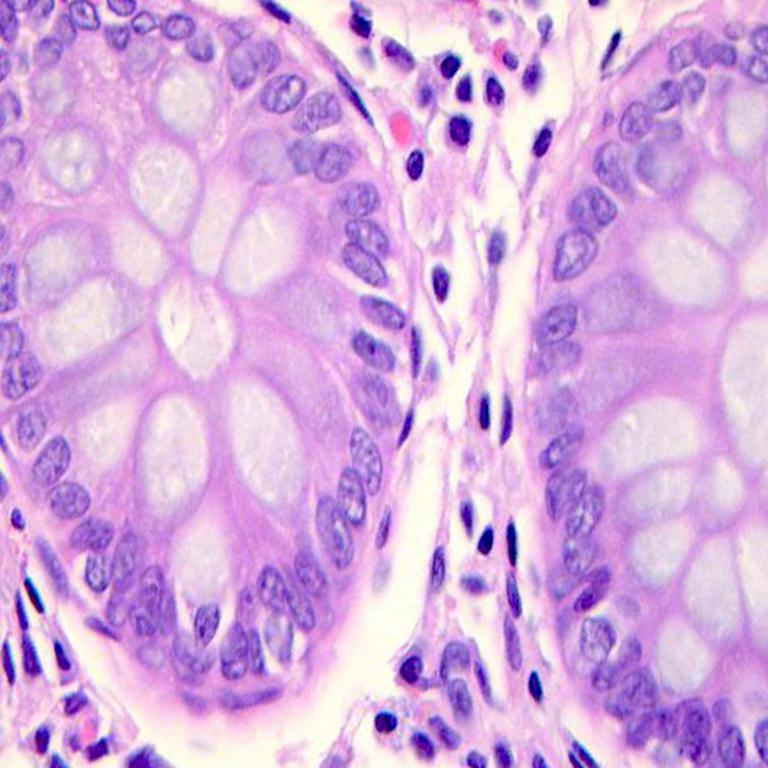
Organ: colon
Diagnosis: benign